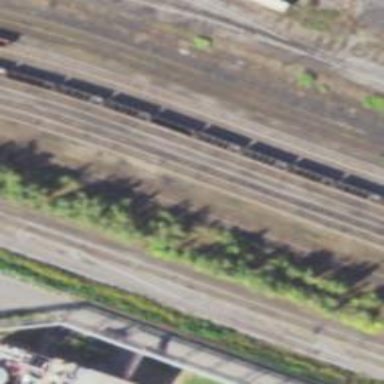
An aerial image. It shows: View of railway yard.